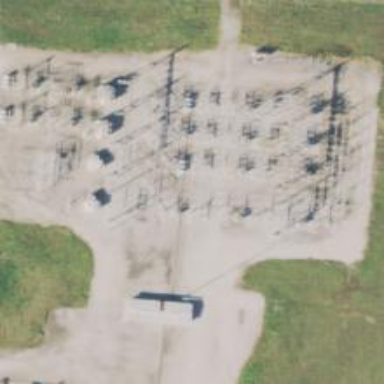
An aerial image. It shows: Switch for power supply.